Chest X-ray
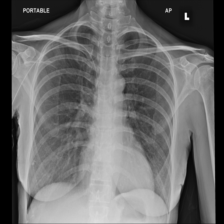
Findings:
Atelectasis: negative
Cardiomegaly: negative
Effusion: negative
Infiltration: negative
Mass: negative
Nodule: positive
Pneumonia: negative
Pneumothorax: negative
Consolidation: negative
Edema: negative
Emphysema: negative
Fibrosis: negative
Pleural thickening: negative
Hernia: negative